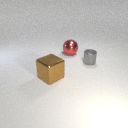
large brown metal cube in front of small gray metal cylinder